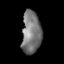
Tissue: lung
Cell type: Fibroblasts
Senescence score: 0.177
Nuclear area (px): 813
Mean DAPI intensity: 119.298